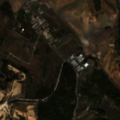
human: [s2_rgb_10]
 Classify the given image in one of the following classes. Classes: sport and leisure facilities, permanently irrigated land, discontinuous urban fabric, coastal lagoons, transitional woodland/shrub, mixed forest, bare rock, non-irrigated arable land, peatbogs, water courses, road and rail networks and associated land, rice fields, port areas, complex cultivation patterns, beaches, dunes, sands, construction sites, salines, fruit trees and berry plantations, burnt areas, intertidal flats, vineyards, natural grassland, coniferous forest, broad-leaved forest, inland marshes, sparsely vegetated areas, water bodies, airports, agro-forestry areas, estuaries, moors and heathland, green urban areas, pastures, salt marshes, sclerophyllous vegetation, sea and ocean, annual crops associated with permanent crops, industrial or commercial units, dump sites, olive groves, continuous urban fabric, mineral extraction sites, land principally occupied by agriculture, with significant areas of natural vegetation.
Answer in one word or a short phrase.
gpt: mineral extraction sites, complex cultivation patterns, land principally occupied by agriculture, with significant areas of natural vegetation, mixed forest, moors and heathland, transitional woodland/shrub